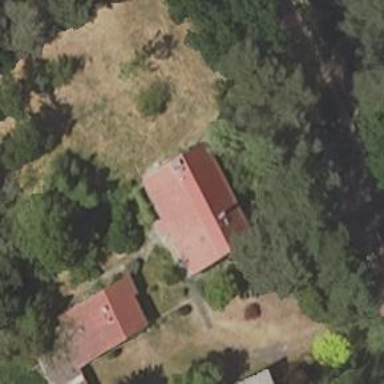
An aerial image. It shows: Detached building.